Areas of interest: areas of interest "School"
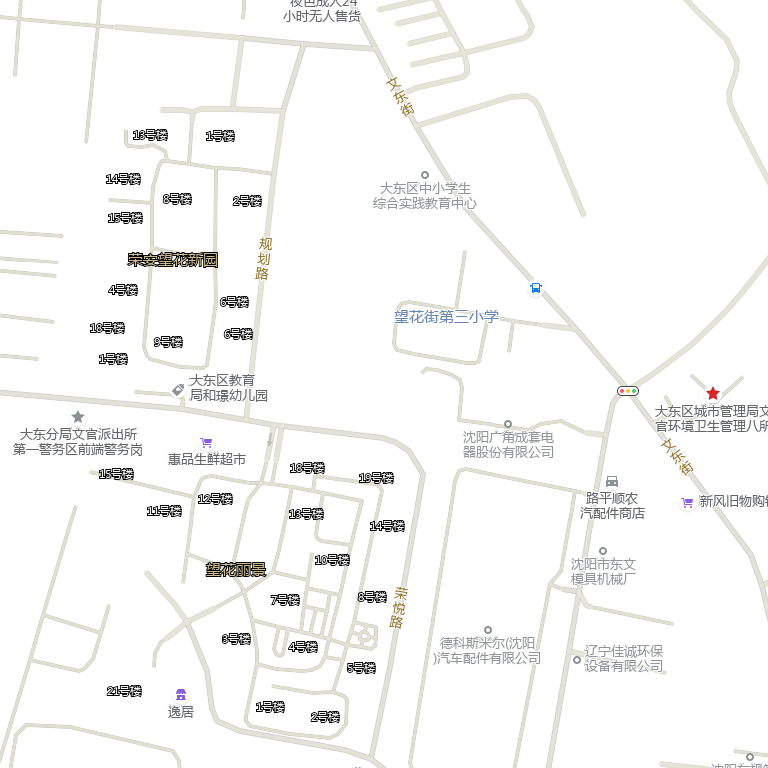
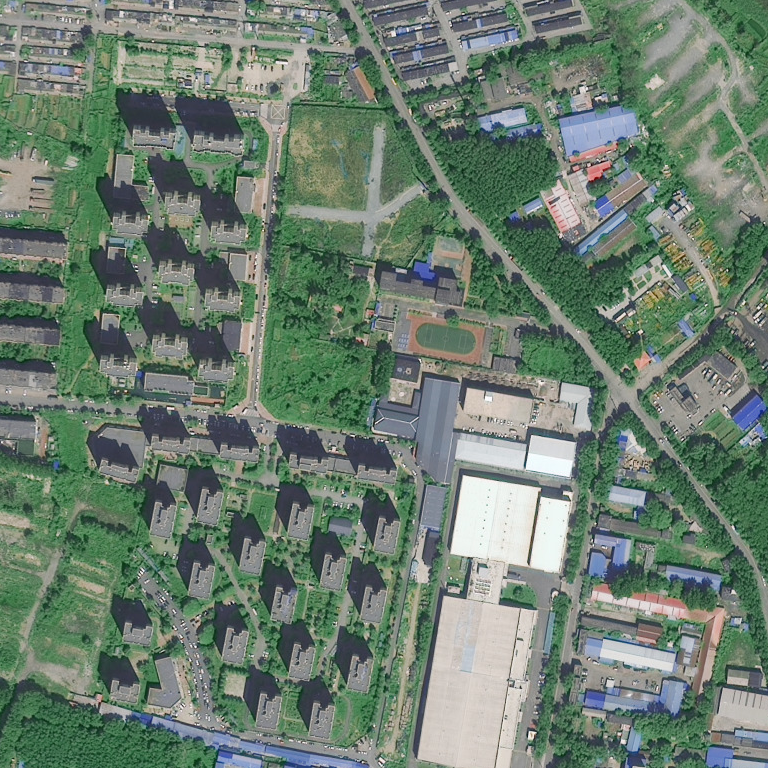